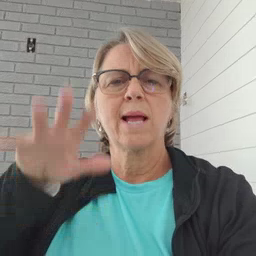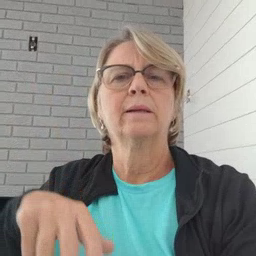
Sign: rain